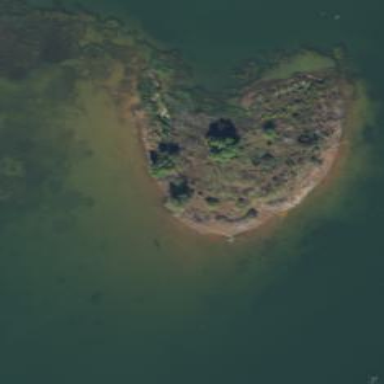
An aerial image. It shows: Islet.